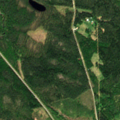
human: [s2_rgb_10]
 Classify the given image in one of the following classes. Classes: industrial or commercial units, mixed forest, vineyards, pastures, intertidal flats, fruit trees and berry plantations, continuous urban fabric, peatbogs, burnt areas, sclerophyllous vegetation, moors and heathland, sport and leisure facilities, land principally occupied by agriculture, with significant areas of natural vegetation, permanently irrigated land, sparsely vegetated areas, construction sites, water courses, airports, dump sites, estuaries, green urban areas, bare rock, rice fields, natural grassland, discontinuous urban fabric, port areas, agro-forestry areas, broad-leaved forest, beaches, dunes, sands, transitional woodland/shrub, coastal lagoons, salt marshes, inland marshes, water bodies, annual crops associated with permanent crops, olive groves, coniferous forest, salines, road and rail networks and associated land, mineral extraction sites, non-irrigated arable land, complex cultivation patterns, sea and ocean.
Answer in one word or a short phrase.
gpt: coniferous forest, mixed forest, transitional woodland/shrub